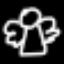
Label: angel